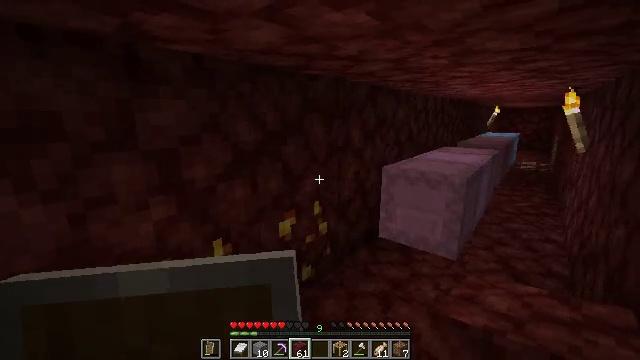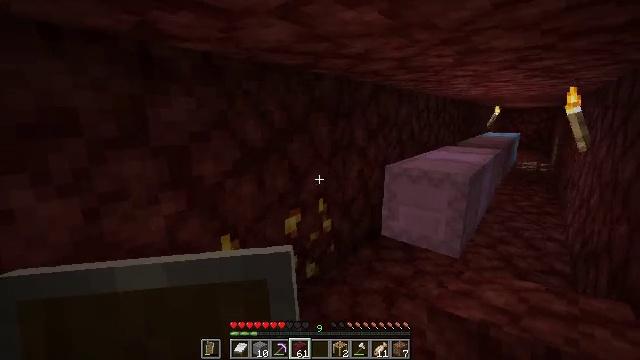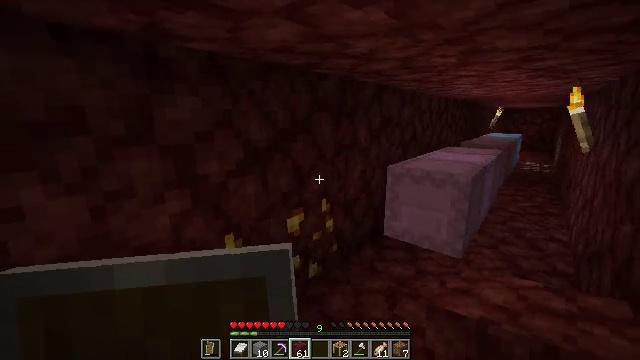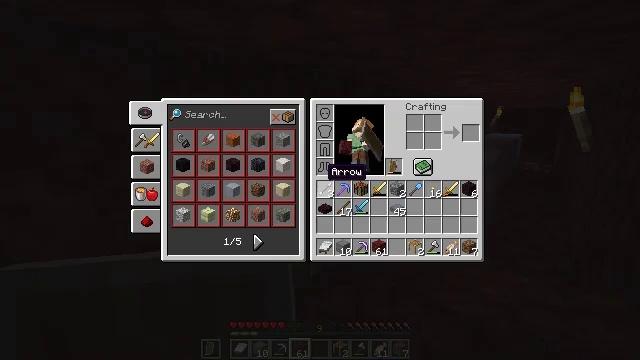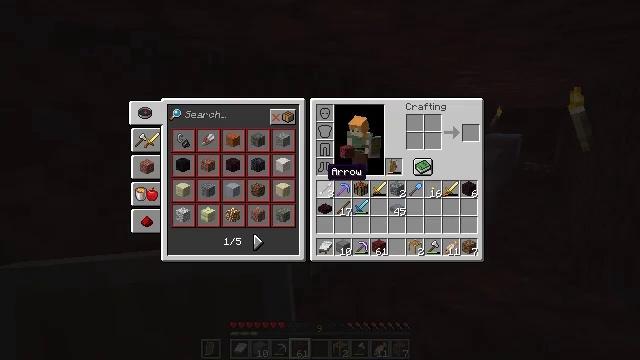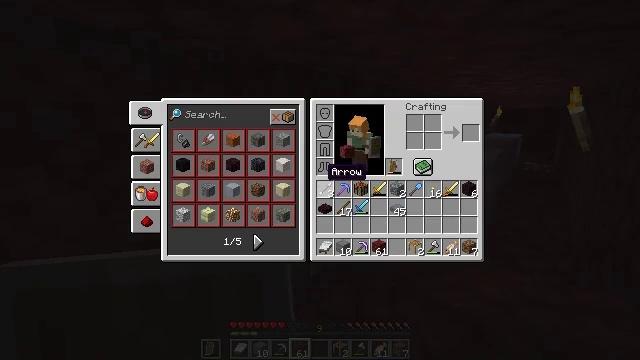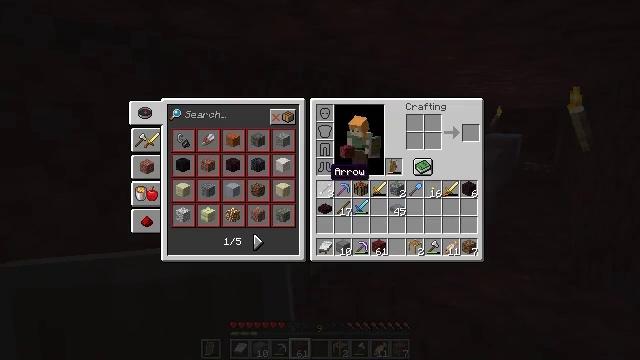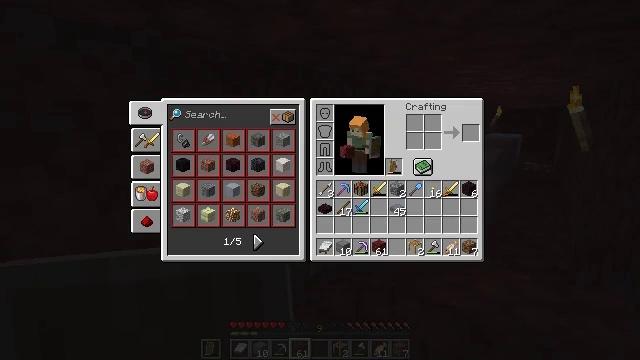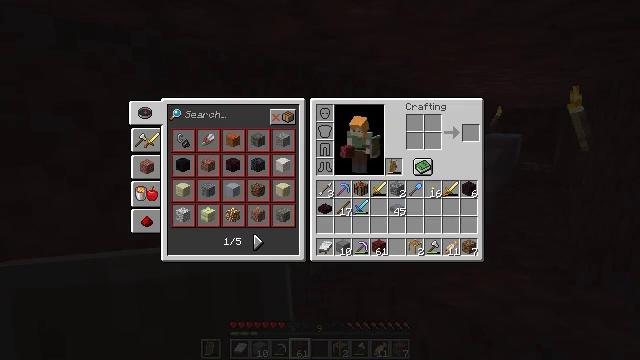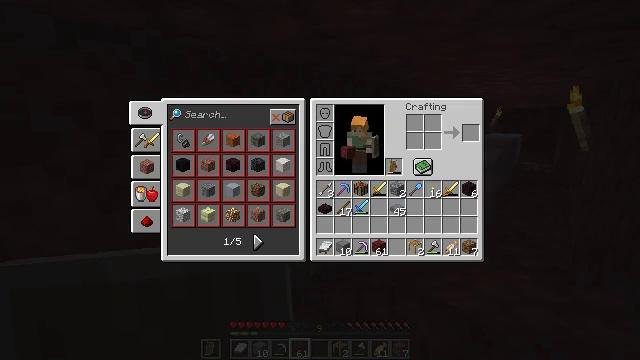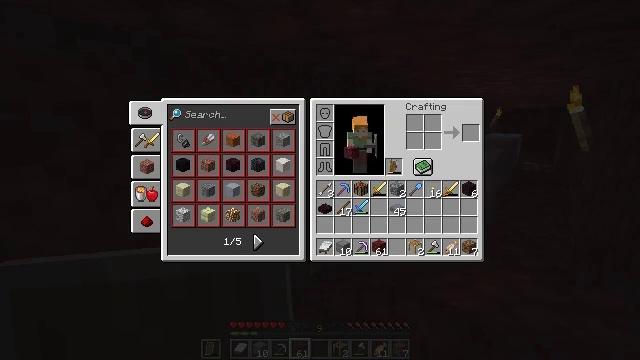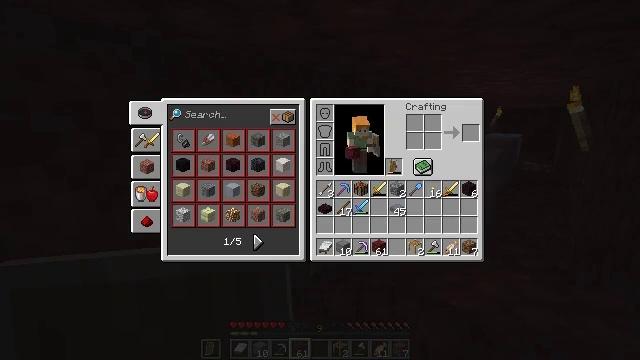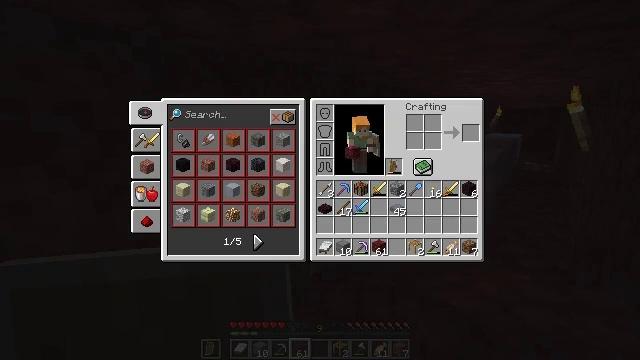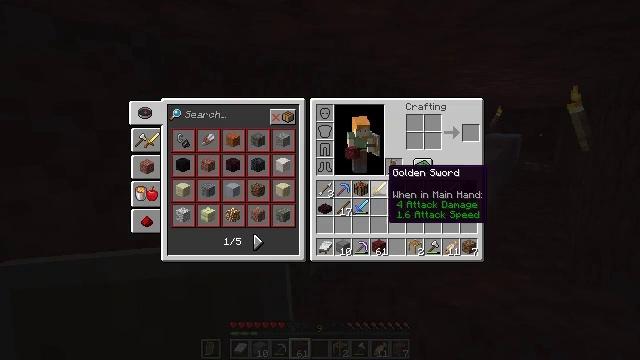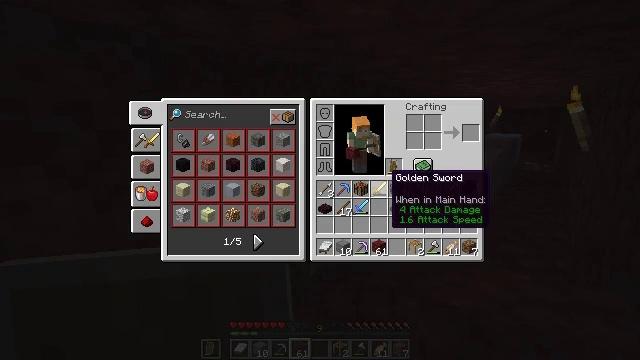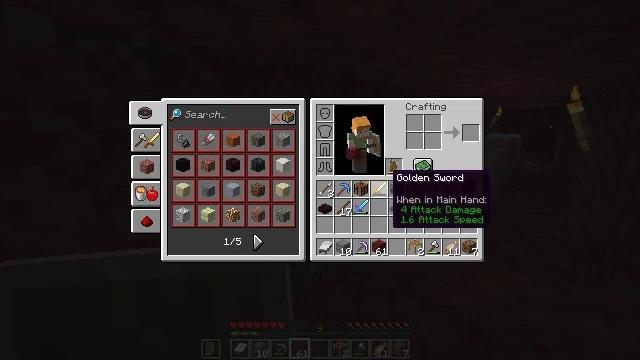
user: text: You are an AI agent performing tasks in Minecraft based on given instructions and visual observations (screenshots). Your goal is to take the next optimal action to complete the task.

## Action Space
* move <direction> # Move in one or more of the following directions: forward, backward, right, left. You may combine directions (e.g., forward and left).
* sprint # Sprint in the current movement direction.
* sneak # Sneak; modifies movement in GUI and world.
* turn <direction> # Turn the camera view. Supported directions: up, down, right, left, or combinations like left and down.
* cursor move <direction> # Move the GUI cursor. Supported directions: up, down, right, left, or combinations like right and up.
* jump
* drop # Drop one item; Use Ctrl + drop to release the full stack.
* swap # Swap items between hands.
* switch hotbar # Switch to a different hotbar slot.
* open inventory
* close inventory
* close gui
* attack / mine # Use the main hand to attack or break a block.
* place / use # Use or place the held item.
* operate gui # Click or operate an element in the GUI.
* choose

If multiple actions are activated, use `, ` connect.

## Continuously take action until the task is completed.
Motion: motion action
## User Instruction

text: Drop a golden sword.
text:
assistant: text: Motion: no_op
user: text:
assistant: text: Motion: no_op
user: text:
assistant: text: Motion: close inventory
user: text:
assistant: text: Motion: close inventory
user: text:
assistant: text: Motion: close inventory
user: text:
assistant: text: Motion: close inventory
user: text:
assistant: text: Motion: cursor move right, open gui
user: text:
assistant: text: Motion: cursor move right
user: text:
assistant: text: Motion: cursor move right
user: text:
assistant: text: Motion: cursor move right
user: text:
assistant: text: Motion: no_op
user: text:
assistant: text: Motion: no_op
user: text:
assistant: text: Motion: sneak
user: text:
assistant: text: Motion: sneak
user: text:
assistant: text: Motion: sneak
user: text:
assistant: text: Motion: sneak
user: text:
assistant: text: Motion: sneak
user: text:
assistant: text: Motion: sneak
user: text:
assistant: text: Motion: sneak
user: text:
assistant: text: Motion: sneak
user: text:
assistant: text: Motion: sneak
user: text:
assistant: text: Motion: sneak
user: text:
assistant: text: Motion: no_op
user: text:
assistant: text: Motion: no_op
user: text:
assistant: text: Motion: no_op
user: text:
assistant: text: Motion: no_op
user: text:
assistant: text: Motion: no_op
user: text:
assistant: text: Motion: no_op
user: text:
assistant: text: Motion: no_op
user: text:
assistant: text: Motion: no_op